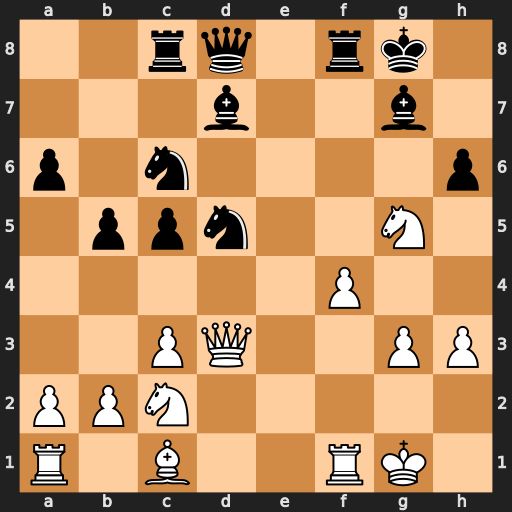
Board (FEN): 2rq1rk1/3b2b1/p1n4p/1ppn2N1/5P2/2PQ2PP/PPN5/R1B2RK1
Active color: w
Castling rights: -
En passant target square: -
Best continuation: Qh7#